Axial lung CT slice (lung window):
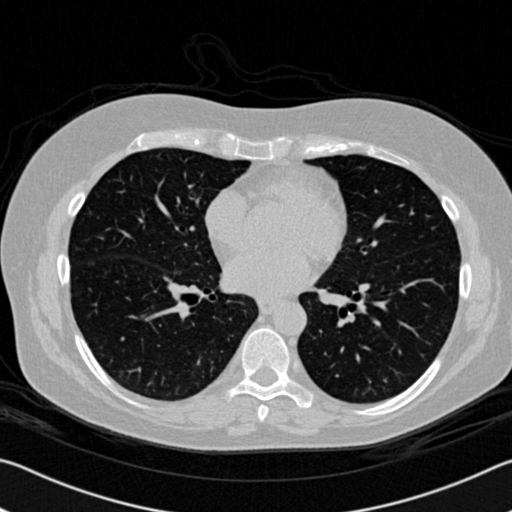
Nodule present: no